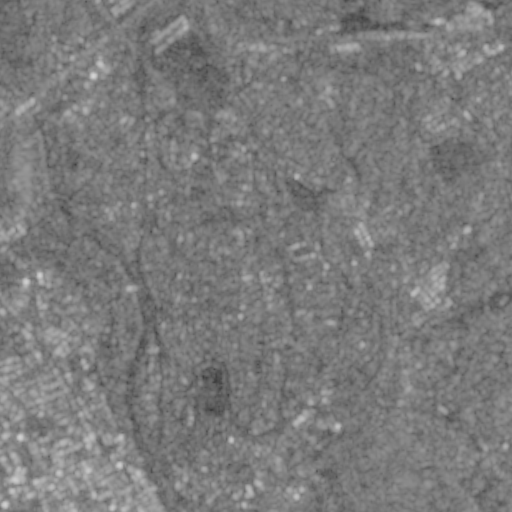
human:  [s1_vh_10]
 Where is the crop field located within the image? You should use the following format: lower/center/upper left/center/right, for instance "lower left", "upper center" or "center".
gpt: The crop field is located in the upper right of the image.
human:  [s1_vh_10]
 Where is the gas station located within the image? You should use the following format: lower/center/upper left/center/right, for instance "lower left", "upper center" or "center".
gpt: The gas station is located in the center left of the image.
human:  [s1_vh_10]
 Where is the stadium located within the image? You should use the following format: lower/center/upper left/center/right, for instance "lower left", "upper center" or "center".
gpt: The stadium is located in the lower center of the image.
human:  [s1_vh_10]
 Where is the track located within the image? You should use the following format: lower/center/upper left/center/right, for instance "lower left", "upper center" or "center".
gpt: The track is located in the lower left of the image.
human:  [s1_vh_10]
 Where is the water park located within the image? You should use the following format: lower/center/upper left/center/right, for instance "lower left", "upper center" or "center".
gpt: The water park is located in the lower left of the image.
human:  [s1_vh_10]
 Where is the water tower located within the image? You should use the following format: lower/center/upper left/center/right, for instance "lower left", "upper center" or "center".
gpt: The water tower is located in the center of the image.
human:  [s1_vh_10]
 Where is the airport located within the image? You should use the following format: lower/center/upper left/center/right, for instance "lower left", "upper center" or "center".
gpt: There is no airport in the image.

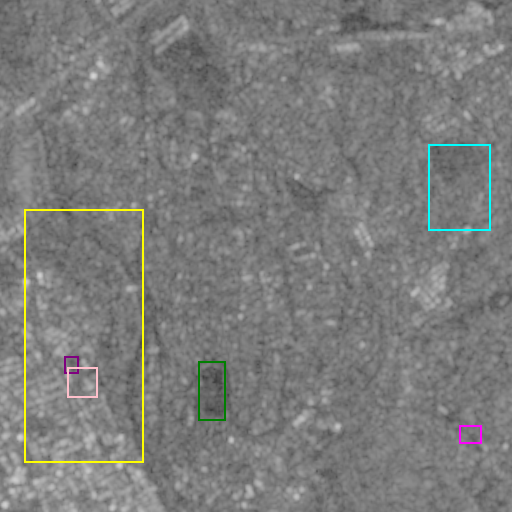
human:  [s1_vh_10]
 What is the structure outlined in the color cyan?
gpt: The structure outlined in cyan is a crop field.
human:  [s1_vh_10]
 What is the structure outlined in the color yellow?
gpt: The structure outlined in yellow is a park.
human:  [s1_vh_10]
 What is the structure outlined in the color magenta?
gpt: The structure outlined in magenta is a parking lot.
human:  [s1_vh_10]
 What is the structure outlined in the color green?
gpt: The structure outlined in green is a stadium.
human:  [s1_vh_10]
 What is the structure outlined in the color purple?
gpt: The structure outlined in purple is a track.
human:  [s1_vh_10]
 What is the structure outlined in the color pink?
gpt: The structure outlined in pink is a water park.
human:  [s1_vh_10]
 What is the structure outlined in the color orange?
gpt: There is no orange outline.